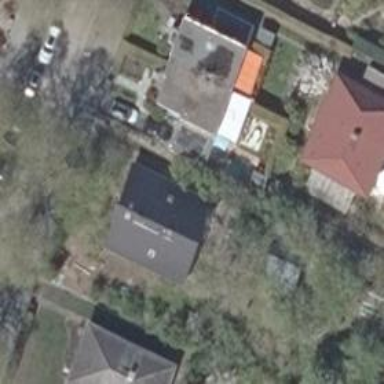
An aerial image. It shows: Detached building.